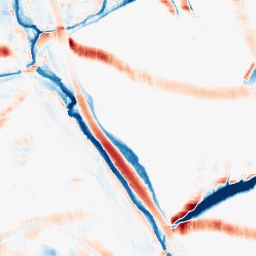
Category: morphological
Decomposition family: morphological_square
Decomposition parameters: operation: average
size: 20
Upsampling method: bspline
Upsampling parameters: scale: 2
Upsampling scale: 2